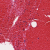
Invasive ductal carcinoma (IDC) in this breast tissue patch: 0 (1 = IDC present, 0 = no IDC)